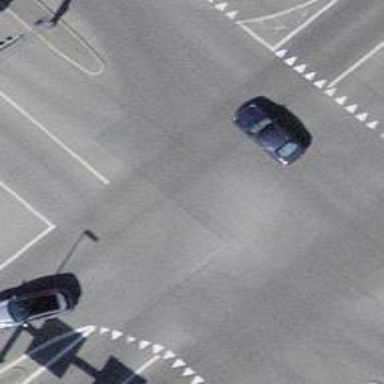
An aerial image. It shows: Road with traffic signals.